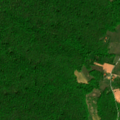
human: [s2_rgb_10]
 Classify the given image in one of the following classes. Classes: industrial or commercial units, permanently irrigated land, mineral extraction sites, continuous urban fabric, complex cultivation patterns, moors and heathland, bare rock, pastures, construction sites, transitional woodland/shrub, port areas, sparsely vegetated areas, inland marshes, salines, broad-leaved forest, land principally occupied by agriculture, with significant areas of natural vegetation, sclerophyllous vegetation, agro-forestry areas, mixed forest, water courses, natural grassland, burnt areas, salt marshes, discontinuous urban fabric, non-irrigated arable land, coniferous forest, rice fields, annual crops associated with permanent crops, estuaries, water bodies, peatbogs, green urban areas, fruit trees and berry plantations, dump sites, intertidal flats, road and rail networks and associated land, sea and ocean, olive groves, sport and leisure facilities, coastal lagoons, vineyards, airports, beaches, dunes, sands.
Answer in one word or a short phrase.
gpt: complex cultivation patterns, broad-leaved forest